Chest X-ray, PA view. Patient: 71 years old, sex M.
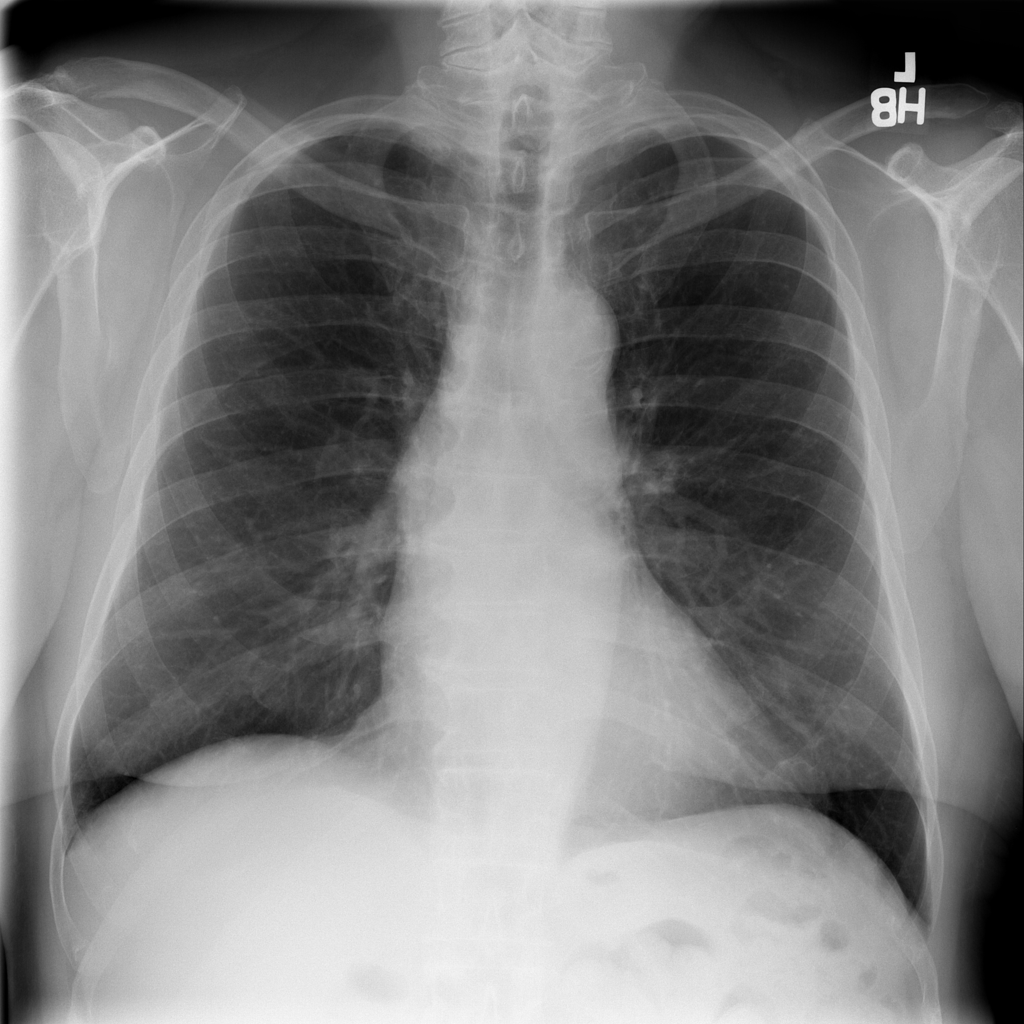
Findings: No Finding